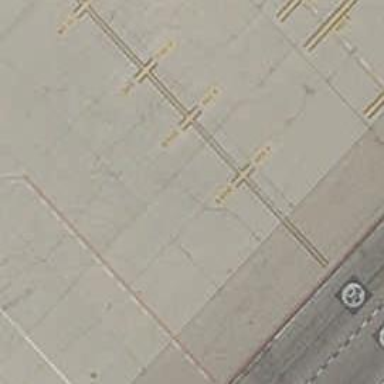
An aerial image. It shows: Airport parking position.